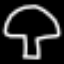
Label: mushroom